Question: I'm in my phpmyadmin and I'm trying to increase a column in a table that is currently to .
:
I select the column to change it and then enter 10 in the length/values field and click save.
Every time I attempt this I get: Error Code 500 - 'Internal Server Error' (see attached image)

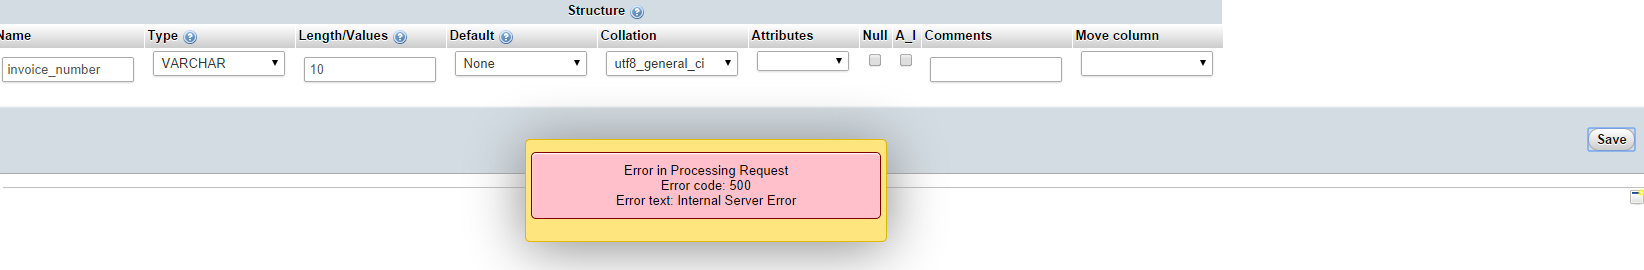
Answer: Never mind! I cut off all the users for a short period and managed to increase the varchars length.